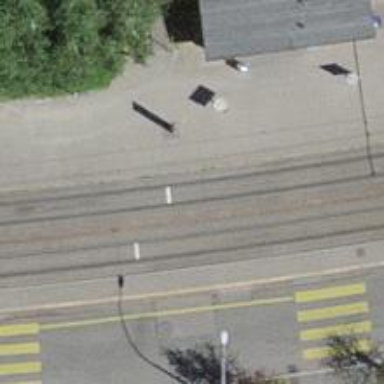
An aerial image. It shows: Tram stop with public transport connection.